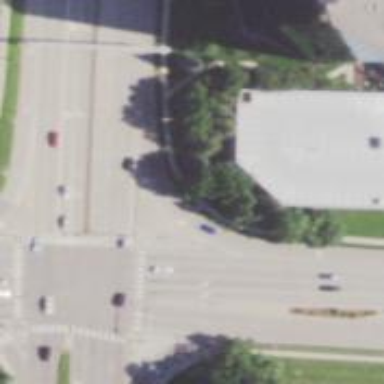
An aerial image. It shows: Secondary link road with asphalt surface.